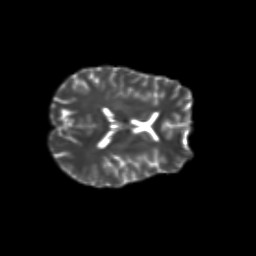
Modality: T2w
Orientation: axial
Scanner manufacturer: siemens
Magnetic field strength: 3 T
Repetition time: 9.2 s
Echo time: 0.084 s